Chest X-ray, PA view. Patient: 29 years old, sex F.
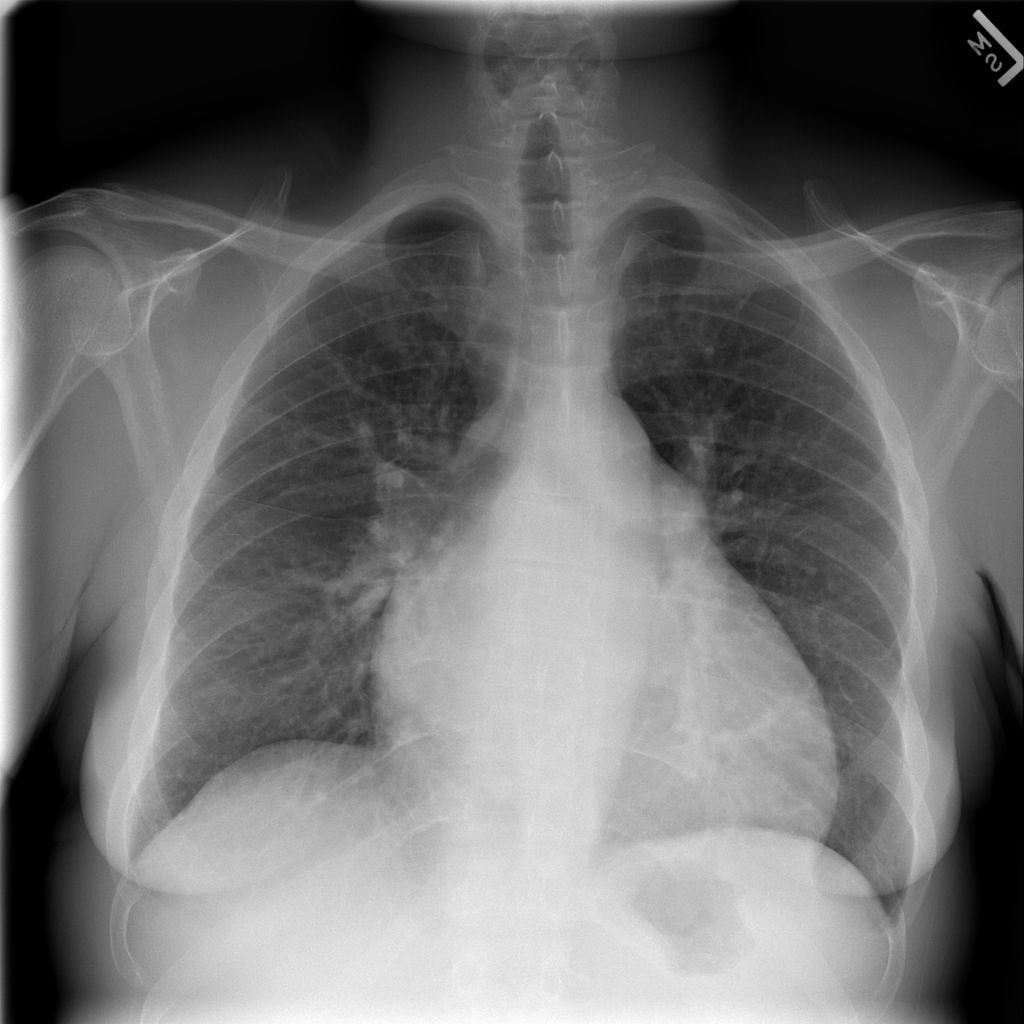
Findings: Cardiomegaly